Question: I want to have three plots. the first one one the top of the two other. I can produce the two bottom plots, but can't produce the big first on the top:

here is my code to produce this diagram:
'''
grid.newpage()
pushViewport(viewport(layout=grid.layout(3,2)))
vplayout <- function(x,y)
viewport(layout.pos.row = x, layout.pos.col = y)
psig <- function(x, y, z){
h <- data.frame(index = c(1:length(subsignals[[x]])),
orders = subsignals[[x]])
lab <- paste("Subseries ", as.character(x), sep="")
print(qplot(index, orders, data = h, geom = "line", main=lab), vp = vplayout(y,z))
TRUE
}
psig(1,3,1); psig(2,3,2);
'''
I have the parameter 'datalist'
'''
datalis<-c(#some data)
'''
and I want to plot datalist on the top of these two plots.(it is possible that I have more than two plots at the bottom, but I want two have 'datalist' plot at the top of another plots
How can I do that?
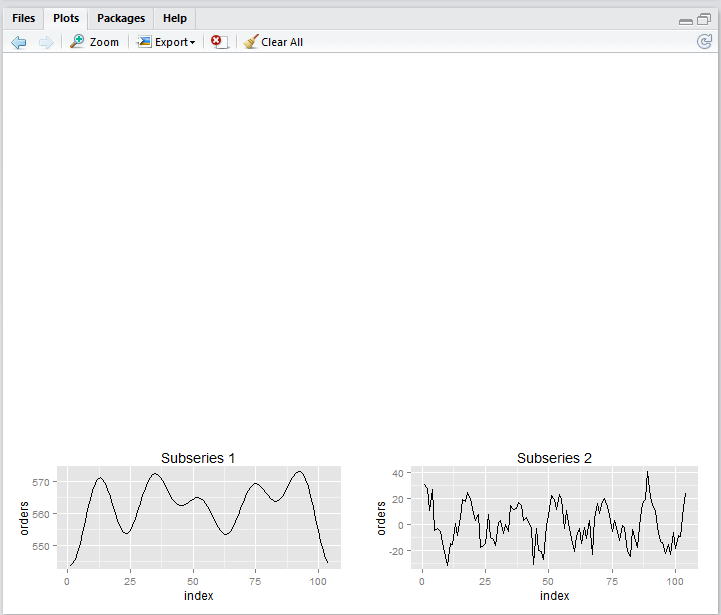
Answer: Using 'arrangeGrob' you can do this :
'''
library(gridExtra)
print(arrangeGrob(p1,arrangeGrob(p2 , p3,nrow=1), nrow=2,heights=c(3, 1)))
'''
For example:
'''
library(gridExtra)
library(ggplot2)
p0 <- ggplot(cars)+geom_line(aes(speed,dist))
print(arrangeGrob(p0,arrangeGrob(p0 , p0,nrow=1), nrow=2,
heights=c(3, 1)))
'''